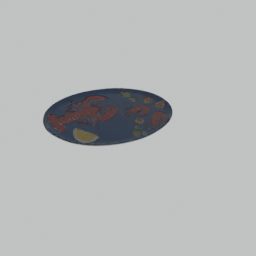
Label: decoration